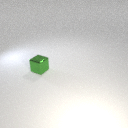
small green metal cube